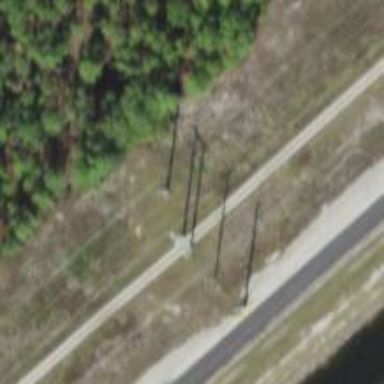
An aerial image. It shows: Power pole.